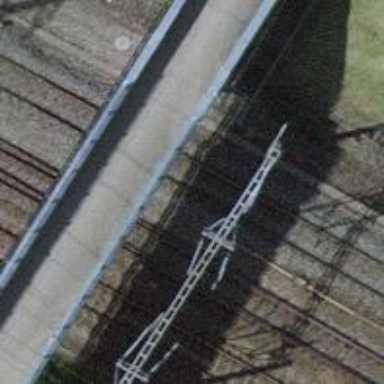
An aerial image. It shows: Railway switch.